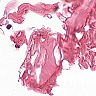
Metastatic tissue present: no